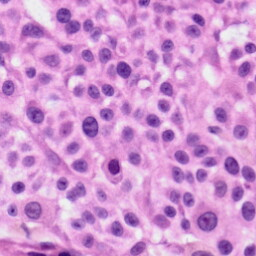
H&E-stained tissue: Skin